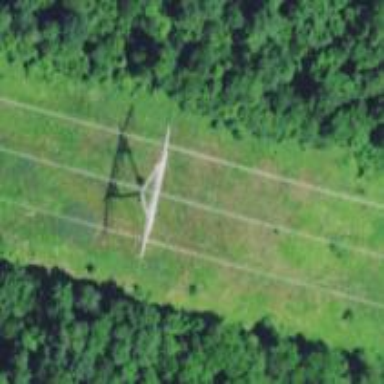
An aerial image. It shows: Lattice structure tower used for power distribution.